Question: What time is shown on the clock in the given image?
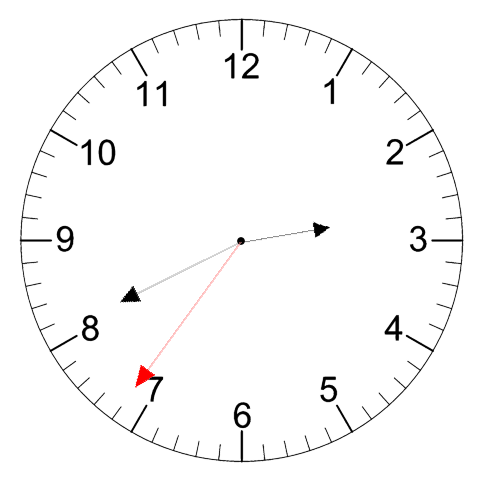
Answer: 02:40:36